Question: I am trying to create a layout without using grid or flexbox, I am using 'display: inline-block' to achieve that but i have a problem with adjusting spaces.
'''
* {
padding: 0;
margin: 0;
box-sizing: border-box;
}
.wrapper {
text-align : justify;
}
.wrapper > div {
display: block;
margin-top: 5px;
}
.header {
background: lightgreen;
margin-top: 0;
}
.footer {
background: #eee;
}
.main > div {
display: inline-block;
width: 49%;
height: 20vh;
background: #eee;
}
'''
'''
<div class="wrapper">
<div class="header">header</div>
<div class="main">
<div class="item">item1</div>
<div class="item">item2</div>
<div class="item">item3</div>
<div class="item">item4</div>
</div>
<div class="footer">footer</div>
</div>
'''

I am trying to achieve the same effect as 'justify-content: space-between' in flexbox
but i got elements that are not aligned well in the layout.
I can fix the spaces around item4 but using 'margin-left' but i don't like this solution.
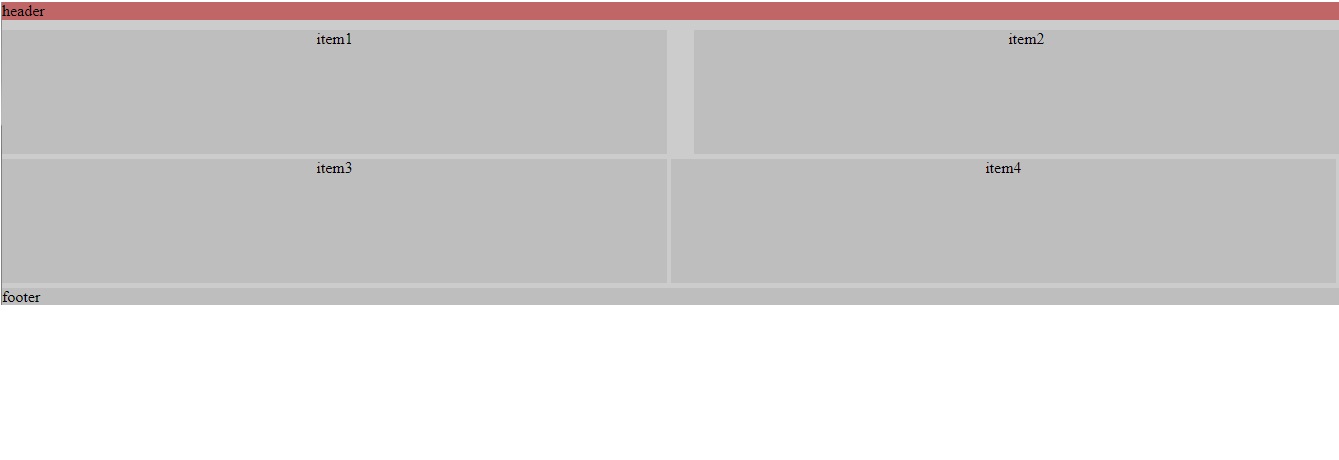
Answer: Add a hidden element to trigger the 'justify' alignment for the last line but you will need to use a negative 'margin-bottom' to remove the extra line added.
'''
* {
padding: 0;
margin: 0;
box-sizing: border-box;
}
.wrapper {
text-align : justify;
}
.wrapper > div {
display: block;
margin-top: 5px;
}
.header {
background: lightgreen;
margin-top: 0;
}
.footer {
background: #eee;
}
.main > div {
display: inline-block;
width: 49%;
height: 20vh;
background: #eee;
}
.main:after {
content:"";
display:inline-block;
width:5%;
height:50px; /* we consider a bigger value than the line-height*/
}
.main {
margin-bottom:-50px; /*the same value defined in the pseuo element*/
}
'''
'''
<div class="wrapper">
<div class="header">header</div>
<div class="main">
<div class="item">item1</div>
<div class="item">item2</div>
<div class="item">item3</div>
<div class="item">item4</div>
</div>
<div class="footer">footer</div>
</div>
'''
Or use 'font-size:0' trick to avoid that extra line:
'''
* {
padding: 0;
margin: 0;
box-sizing: border-box;
}
.wrapper {
text-align : justify;
}
.wrapper > div {
display: block;
margin-top: 5px;
}
.header {
background: lightgreen;
margin-top: 0;
}
.footer {
background: #eee;
}
.main > div {
display: inline-block;
width: 49%;
height: 20vh;
background: #eee;
font-size:initial;
}
.main:after {
content:"";
display:inline-block;
width:5%;
}
.main {
font-size:0;
}
'''
'''
<div class="wrapper">
<div class="header">header</div>
<div class="main">
<div class="item">item1</div>
<div class="item">item2</div>
<div class="item">item3</div>
<div class="item">item4</div>
</div>
<div class="footer">footer</div>
</div>
'''